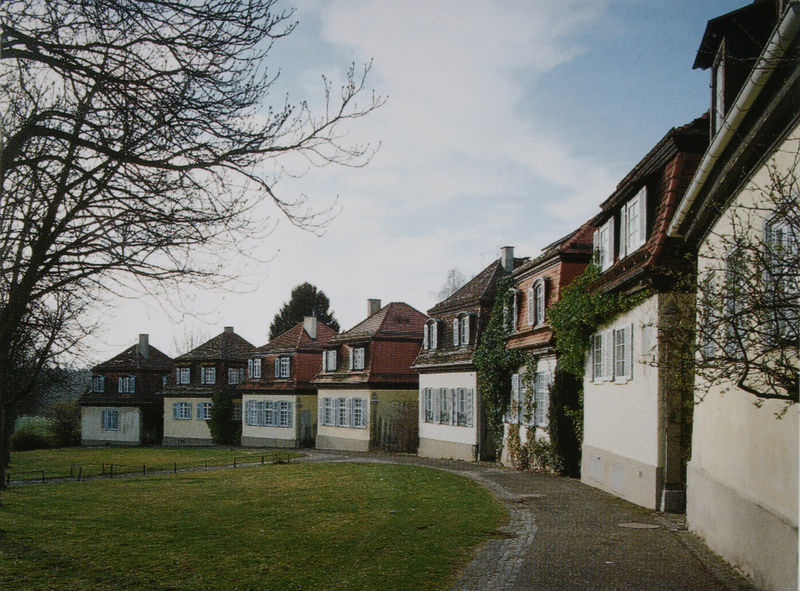
Titel: Östliche Reihe der Kavaliershäuschen
Künstler: Johann Friedrich Weyhing
Standort: Stuttgart
Institution: Schloss Solitude
Schlagwörter: baum, blau, himmel, schatten, wasser, weiß, wolken, bäume, grün, ocker, äste, braun, fenster, grau, hell, jahrhundertwende, licht, strasse, zimmer, anlage, dach, gebäude, gras, haus, park, rasen, rot, schloss, weg, wiese, zaun, beige, architektur, barock, sockel, steine, bild, holland, ast, erde, häuser, natur, zweige, wege, realismus, england, wald, fensterläden, kamin, kamine, schornstein, garten, bogen, fassaden, perspektive, pflaster, dächer, giebel, schornsteine, allee, farbe, tag, kahl, herbst, hof, winter, rand, wein, frühling, foto, fotografie, photographie, wände, erker, fensterladen, wohnhaus, himmle, dachfenster, gehweg, pflastersteine, reihe, photo, halbkreis, efeu, putz, farbfoto, ländlich, walmdach, eintönig, romantisch, mansarde, siedlung, gaupen, flämisch, graß, aufnahme, wiederholung, hollan, rinne, rauputz, hausfront, rondell, walmdächer, mietshäuser, fenste, mansardendach, häuserfront, häuserreihe, vorgarten, einheitlich, kletterpflanzen, dachziegeln, gepflastert, reihenhäuser, wasserrinne, wohnanlage, klappläden, bath, farbfotografie, hinnel, nachbarn, fentser, altbau, äuste, werksiedlung, dächern